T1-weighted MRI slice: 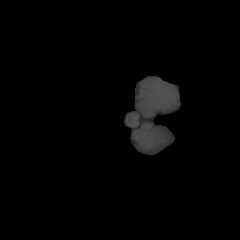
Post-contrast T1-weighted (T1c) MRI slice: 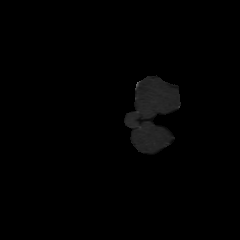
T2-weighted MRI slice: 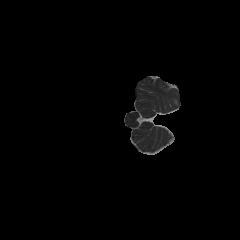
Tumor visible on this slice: no